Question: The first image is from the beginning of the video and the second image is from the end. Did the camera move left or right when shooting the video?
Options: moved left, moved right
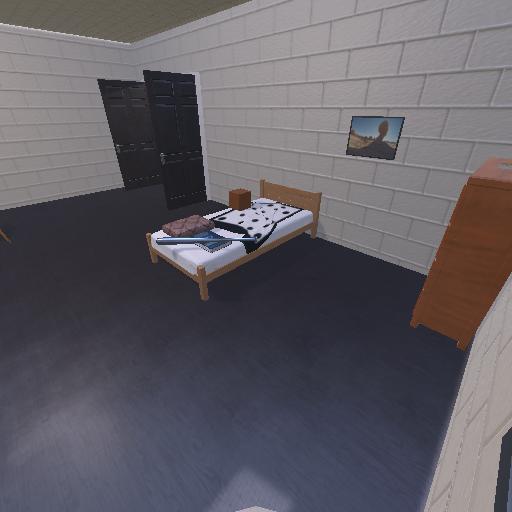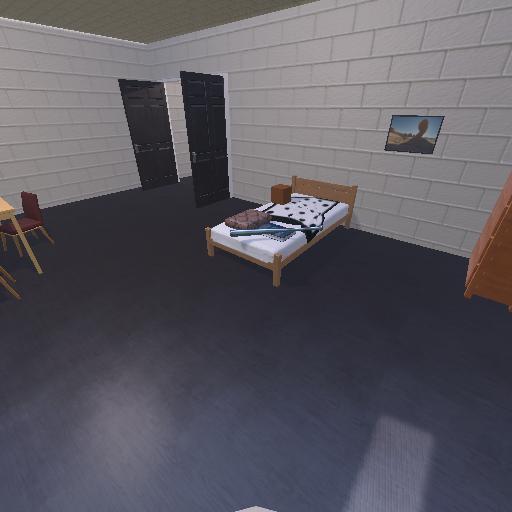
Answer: moved left